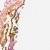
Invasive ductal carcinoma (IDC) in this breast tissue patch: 0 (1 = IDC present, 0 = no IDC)